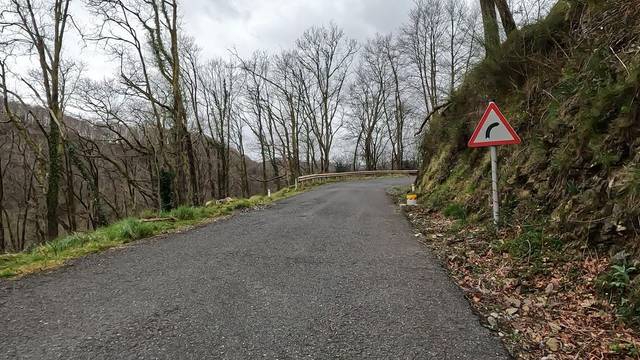
Region: Spain
Coordinates: 43.214, -1.806